Question: I have a dataframe named df_sorted (as in belows image).
What I need is a cumulative sum of 'df_sorted['turnover']' grouped by 'df_sorted['year_week']' that meets the following condition:
'''
df_sorted['kg_cum'] < df_sorted['kg_cum_year_week_20%']
'''
The answer based on the image should be a turnover of around 104012
Since I'm relatively new to python I would love to hear on how to solve this.
Feel free to ask for more information if above wasn't clear enough.
Herewith the data as dict:
'''
{'orderline': {0: <PHONE>,
1: <PHONE>,
2: <PHONE>,
3: <PHONE>,
4: <PHONE>,
5: <PHONE>,
6: <PHONE>,
7: <PHONE>,
8: <PHONE>,
9: <PHONE>,
10: <PHONE>,
11: <PHONE>,
12: <PHONE>,
13: <PHONE>,
14: <PHONE>,
15: <PHONE>,
16: <PHONE>,
17: <PHONE>,
18: <PHONE>,
19: <PHONE>,
20: <PHONE>,
21: <PHONE>,
22: <PHONE>,
23: <PHONE>,
24: <PHONE>,
25: <PHONE>,
26: <PHONE>,
27: <PHONE>,
28: <PHONE>,
29: <PHONE>,
30: <PHONE>,
31: <PHONE>,
32: <PHONE>,
33: <PHONE>,
34: <PHONE>,
35: <PHONE>,
36: <PHONE>,
37: <PHONE>,
38: <PHONE>,
39: <PHONE>,
40: <PHONE>,
41: <PHONE>,
42: <PHONE>,
43: <PHONE>,
44: <PHONE>,
45: <PHONE>,
46: <PHONE>,
47: <PHONE>,
48: <PHONE>,
49: <PHONE>,
50: <PHONE>,
51: <PHONE>,
52: <PHONE>,
53: <PHONE>,
54: <PHONE>,
55: <PHONE>,
56: <PHONE>,
57: <PHONE>,
58: <PHONE>,
59: <PHONE>,
60: <PHONE>,
61: <PHONE>,
62: <PHONE>,
63: <PHONE>,
64: <PHONE>,
65: <PHONE>,
66: <PHONE>,
67: <PHONE>,
68: <PHONE>,
69: <PHONE>,
70: <PHONE>,
71: <PHONE>,
72: <PHONE>,
73: <PHONE>},
'year_week': {0: '2019-01',
1: '2019-01',
2: '2019-01',
3: '2019-01',
4: '2019-01',
5: '2019-01',
6: '2019-01',
7: '2019-01',
8: '2019-01',
9: '2019-01',
10: '2019-01',
11: '2019-01',
12: '2019-01',
13: '2019-01',
14: '2019-01',
15: '2019-01',
16: '2019-01',
17: '2019-01',
18: '2019-01',
19: '2019-01',
20: '2019-01',
21: '2019-01',
22: '2019-01',
23: '2019-01',
24: '2019-01',
25: '2019-01',
26: '2019-01',
27: '2019-01',
28: '2019-01',
29: '2019-01',
30: '2019-01',
31: '2019-01',
32: '2019-01',
33: '2019-01',
34: '2019-01',
35: '2019-01',
36: '2019-01',
37: '2019-01',
38: '2019-01',
39: '2019-01',
40: '2019-01',
41: '2019-01',
42: '2019-01',
43: '2019-01',
44: '2019-01',
45: '2019-01',
46: '2019-01',
47: '2019-01',
48: '2019-01',
49: '2019-01',
50: '2019-01',
51: '2019-01',
52: '2019-01',
53: '2019-01',
54: '2019-02',
55: '2019-02',
56: '2019-02',
57: '2019-02',
58: '2019-02',
59: '2019-02',
60: '2019-02',
61: '2019-02',
62: '2019-02',
63: '2019-02',
64: '2019-02',
65: '2019-02',
66: '2019-02',
67: '2019-02',
68: '2019-02',
69: '2019-02',
70: '2019-02',
71: '2019-02',
72: '2019-02',
73: '2019-02'},
'kg_orderline': {0: 39600.0,
1: 1200.0,
2: 6240.0,
3: 10200.0,
4: 19800.0,
5: 19800.0,
6: 7200.0,
7: 6600.0,
8: 9000.0,
9: 9000.0,
10: 12600.0,
11: 4200.0,
12: 19800.0,
13: 1200.0,
14: 19800.0,
15: 3600.0,
16: 3000.0,
17: 19800.0,
18: 6600.0,
19: 1200.0,
20: 19800.0,
21: 3000.0,
22: 10200.0,
23: 5846.4,
24: 7308.0,
25: 2923.2,
26: 1044.0,
27: 3000.0,
28: 4320.0,
29: 8991.36,
30: 261.0,
31: 870.0,
32: 19800.0,
33: 16484.16,
34: 4495.68,
35: 7992.32,
36: 2396.8,
37: 19800.0,
38: 19800.0,
39: 19800.0,
40: 19800.0,
41: 11504.64,
42: 8960.0,
43: 3920.0,
44: 5600.0,
45: 8400.0,
46: 10080.0,
47: 18480.0,
48: 6720.0,
49: 14520.0,
50: 16720.0,
51: 15840.0,
52: 15840.0,
53: 5200.0,
54: 19800.0,
55: 19800.0,
56: 19800.0,
57: 5200.0,
58: 7800.0,
59: 12000.0,
60: 12000.0,
61: 19800.0,
62: 7800.0,
63: 19800.0,
64: 19800.0,
65: 31200.0,
66: 19800.0,
67: 19800.0,
68: 19800.0,
69: 19800.0,
70: 6000.0,
71: 6000.0,
72: 19800.0,
73: 19800.0},
'Price': {0: 0.743472,
1: 0.877065,
2: 0.896822,
3: 0.899015,
4: 0.900508,
5: 0.900508,
6: 1.011472,
7: 1.011472,
8: 1.015272,
9: 1.015272,
10: 1.110932,
11: 1.110932,
12: 1.111472,
13: 1.111472,
14: 1.111472,
15: 1.115272,
16: 1.160932,
17: 1.161472,
18: 1.161472,
19: 1.161472,
20: 1.190932,
21: 1.191472,
22: 1.215272,
23: 1.21580229885057,
24: 1.21580229885057,
25: 1.27547126436782,
26: 1.27588122605364,
27: 1.311472,
28: 1.34901875,
29: 1.34937892376682,
30: 1.37190114942529,
31: 1.37320459770115,
32: 1.377472,
33: 1.39461434977578,
34: 1.39461434977578,
35: 1.39870627802691,
36: 1.41605841121495,
37: 1.456678,
38: 1.456678,
39: 1.456678,
40: 1.456678,
41: 1.46319626168224,
42: 1.480638,
43: 1.480638,
44: 1.480638,
45: 1.500638,
46: 1.500638,
47: 1.500638,
48: 1.500638,
49: 1.515914,
50: 1.515914,
51: 1.516132,
52: 1.516132,
53: 1.516353,
54: 1.059765,
55: 1.076573,
56: 1.077065,
57: 1.096822,
58: 1.096822,
59: 1.098558,
60: 1.099015,
61: 1.099015,
62: 1.099015,
63: 1.099015,
64: 1.099015,
65: 1.099015,
66: 1.100508,
67: 1.100508,
68: 1.100508,
69: 1.100508,
70: 1.130932,
71: 1.135272,
72: 1.147472,
73: 1.147472},
'kg_cum': {0: 39600.0,
1: 40800.0,
2: 47040.0,
3: 57240.0,
4: 77040.0,
5: 96840.0,
6: 104040.0,
7: 110640.0,
8: 119640.0,
9: 128640.0,
10: 141240.0,
11: 145440.0,
12: 165240.0,
13: 166440.0,
14: 186240.0,
15: 189840.0,
16: 192840.0,
17: 212640.0,
18: 219240.0,
19: 220440.0,
20: 240240.0,
21: 243240.0,
22: 253440.0,
23: 259286.4,
24: 266594.4,
25: 2<PHONE>03,
26: 2<PHONE>03,
27: 2<PHONE>03,
28: 2<PHONE>03,
29: 286872.96,
30: 287133.96,
31: 288003.96,
32: 307803.96,
33: 324288.12,
34: 328783.8,
35: 336776.12,
36: 339172.92,
37: 358972.92,
38: 378772.92,
39: 398572.92,
40: 418372.92,
41: 429877.56,
42: 438837.56,
43: 442757.56,
44: 448357.56,
45: 456757.56,
46: 466837.56,
47: 485317.56,
48: 492037.56,
49: 506557.56,
50: 523277.56,
51: 539117.56,
52: 554957.56,
53: 560157.56,
54: 19800.0,
55: 39600.0,
56: 59400.0,
57: 64600.0,
58: 72400.0,
59: 84400.0,
60: 96400.0,
61: 116200.0,
62: 124000.0,
63: 143800.0,
64: 163600.0,
65: 194800.0,
66: 214600.0,
67: 234400.0,
68: 254200.0,
69: 274000.0,
70: 280000.0,
71: 286000.0,
72: 305800.0,
73: 325600.0},
'kg_cum_year_week': {0: 560157.56,
1: 560157.56,
2: 560157.56,
3: 560157.56,
4: 560157.56,
5: 560157.56,
6: 560157.56,
7: 560157.56,
8: 560157.56,
9: 560157.56,
10: 560157.56,
11: 560157.56,
12: 560157.56,
13: 560157.56,
14: 560157.56,
15: 560157.56,
16: 560157.56,
17: 560157.56,
18: 560157.56,
19: 560157.56,
20: 560157.56,
21: 560157.56,
22: 560157.56,
23: 560157.56,
24: 560157.56,
25: 560157.56,
26: 560157.56,
27: 560157.56,
28: 560157.56,
29: 560157.56,
30: 560157.56,
31: 560157.56,
32: 560157.56,
33: 560157.56,
34: 560157.56,
35: 560157.56,
36: 560157.56,
37: 560157.56,
38: 560157.56,
39: 560157.56,
40: 560157.56,
41: 560157.56,
42: 560157.56,
43: 560157.56,
44: 560157.56,
45: 560157.56,
46: 560157.56,
47: 560157.56,
48: 560157.56,
49: 560157.56,
50: 560157.56,
51: 560157.56,
52: 560157.56,
53: 560157.56,
54: <PHONE>.<PHONE>,
55: <PHONE>.<PHONE>,
56: <PHONE>.<PHONE>,
57: <PHONE>.<PHONE>,
58: <PHONE>.<PHONE>,
59: <PHONE>.<PHONE>,
60: <PHONE>.<PHONE>,
61: <PHONE>.<PHONE>,
62: <PHONE>.<PHONE>,
63: <PHONE>.<PHONE>,
64: <PHONE>.<PHONE>,
65: <PHONE>.<PHONE>,
66: <PHONE>.<PHONE>,
67: <PHONE>.<PHONE>,
68: <PHONE>.<PHONE>,
69: <PHONE>.<PHONE>,
70: <PHONE>.<PHONE>,
71: <PHONE>.<PHONE>,
72: <PHONE>.<PHONE>,
73: <PHONE>.<PHONE>},
'kg_cum_year_week_20%': {0: 1<PHONE>02,
1: 1<PHONE>02,
2: 1<PHONE>02,
3: 1<PHONE>02,
4: 1<PHONE>02,
5: 1<PHONE>02,
6: 1<PHONE>02,
7: 1<PHONE>02,
8: 1<PHONE>02,
9: 1<PHONE>02,
10: 1<PHONE>02,
11: 1<PHONE>02,
12: 1<PHONE>02,
13: 1<PHONE>02,
14: 1<PHONE>02,
15: 1<PHONE>02,
16: 1<PHONE>02,
17: 1<PHONE>02,
18: 1<PHONE>02,
19: 1<PHONE>02,
20: 1<PHONE>02,
21: 1<PHONE>02,
22: 1<PHONE>02,
23: 1<PHONE>02,
24: 1<PHONE>02,
25: 1<PHONE>02,
26: 1<PHONE>02,
27: 1<PHONE>02,
28: 1<PHONE>02,
29: 1<PHONE>02,
30: 1<PHONE>02,
31: 1<PHONE>02,
32: 1<PHONE>02,
33: 1<PHONE>02,
34: 1<PHONE>02,
35: 1<PHONE>02,
36: 1<PHONE>02,
37: 1<PHONE>02,
38: 1<PHONE>02,
39: 1<PHONE>02,
40: 1<PHONE>02,
41: 1<PHONE>02,
42: 1<PHONE>02,
43: 1<PHONE>02,
44: 1<PHONE>02,
45: 1<PHONE>02,
46: 1<PHONE>02,
47: 1<PHONE>02,
48: 1<PHONE>02,
49: 1<PHONE>02,
50: 1<PHONE>02,
51: 1<PHONE>02,
52: 1<PHONE>02,
53: 1<PHONE>02,
54: 3<PHONE>97,
55: 3<PHONE>97,
56: 3<PHONE>97,
57: 3<PHONE>97,
58: 3<PHONE>97,
59: 3<PHONE>97,
60: 3<PHONE>97,
61: 3<PHONE>97,
62: 3<PHONE>97,
63: 3<PHONE>97,
64: 3<PHONE>97,
65: 3<PHONE>97,
66: 3<PHONE>97,
67: 3<PHONE>97,
68: 3<PHONE>97,
69: 3<PHONE>97,
70: 3<PHONE>97,
71: 3<PHONE>97,
72: 3<PHONE>97,
73: 3<PHONE>97},
'turnover': {0: 29441.4912,
1: 1052.478,
2: 5596.16928,
3: 9169.953,
4: <PHONE>998,
5: <PHONE>998,
6: 7282.5984,
7: 6675.7152,
8: 9137.448,
9: 9137.448,
10: 13997.7432,
11: <PHONE>001,
12: 22007.1456,
13: <PHONE>,
14: 22007.1456,
15: 4014.9792,
16: <PHONE>0003,
17: 22997.1456,
18: <PHONE>001,
19: <PHONE>,
20: 23580.4536,
21: 3574.416,
22: <PHONE>998,
23: <PHONE>971,
24: <PHONE>965,
25: <PHONE>0116,
26: <PHONE>0002,
27: <PHONE>9997,
28: <PHONE>9995,
29: <PHONE>034,
30: 358.06620000000066,
31: <PHONE>0006,
32: 27273.9456,
33: <PHONE>92,
34: <PHONE>978,
35: <PHONE>032,
36: <PHONE>9923,
37: 28842.2244,
38: 28842.2244,
39: 28842.2244,
40: 28842.2244,
41: <PHONE>967,
42: <PHONE>998,
43: 5804.10096,
44: 8291.5728,
45: <PHONE>999,
46: 15126.43104,
47: 27731.79024,
48: 10084.28736,
49: 22011.07128,
50: 25346.08208,
51: <PHONE>002,
52: <PHONE>002,
53: 7885.0356,
54: 20983.347,
55: 21316.1454,
56: 21325.887,
57: 5703.4744,
58: 8555.2116,
59: 13182.696,
60: 13188.18,
61: <PHONE>003,
62: <PHONE>001,
63: <PHONE>003,
64: <PHONE>003,
65: <PHONE>004,
66: 21790.0584,
67: 21790.0584,
68: 21790.0584,
69: 21790.0584,
70: <PHONE>001,
71: <PHONE>0005,
72: <PHONE>003,
73: <PHONE>003},
'new_turnover': {0: 29441.4912,
1: 30493.9692,
2: 36090.13848,
3: 45260.09148,
4: 63090.14988,
5: <PHONE>99,
6: 88202.80668,
7: 94878.52188,
8: 104015.96988,
9: nan,
10: nan,
11: nan,
12: nan,
13: nan,
14: nan,
15: nan,
16: nan,
17: nan,
18: nan,
19: nan,
20: nan,
21: nan,
22: nan,
23: nan,
24: nan,
25: nan,
26: nan,
27: nan,
28: nan,
29: nan,
30: nan,
31: nan,
32: nan,
33: nan,
34: nan,
35: nan,
36: nan,
37: nan,
38: nan,
39: nan,
40: nan,
41: nan,
42: nan,
43: nan,
44: nan,
45: nan,
46: nan,
47: nan,
48: nan,
49: nan,
50: nan,
51: nan,
52: nan,
53: nan,
54: 124999.31688,
55: 146315.46228,
56: 167641.34928,
57: 173344.82368,
58: 181900.03528,
59: 195082.73128,
60: 208270.91128,
61: 230031.40828,
62: 238603.72528,
63: 2<PHONE>02,
64: 282124.71928,
65: 316413.98728,
66: 338204.04568,
67: 3<PHONE>96,
68: 3<PHONE>94,
69: 4<PHONE>9,
70: 4<PHONE>9,
71: 4<PHONE>9,
72: nan,
73: nan}}
'''

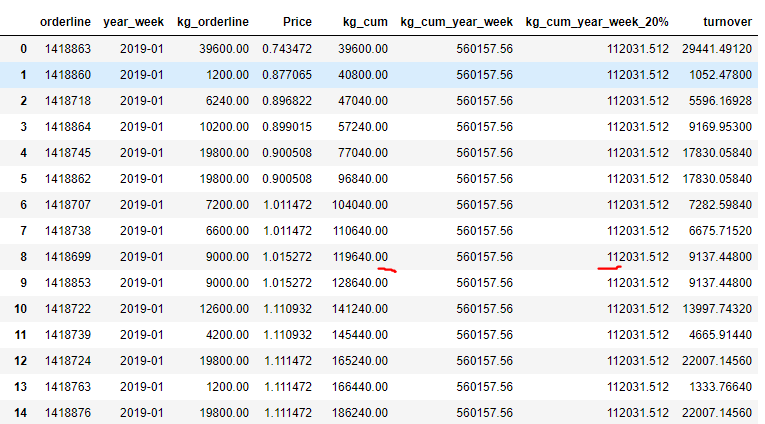
Answer: IIUC, this is the output your looking for, lmk:
'''
new_df = df_sorted.groupby('year_week')['turnover'].cumsum()
df_sorted['new_turnover'] = new_df[new_df < df_sorted['kg_cum_year_week_20%']]
'''
output:
'''
orderline year_week kg_orderline Price kg_cum kg_cum_year_week kg_cum_year_week_20% turnover turnover_20% new_turnover
0 <PHONE> 2019-01 39600.00 0.743472 39600.00 560157.56 112031.512 29441.49120 29441.49120 29441.49120
1 <PHONE> 2019-01 1200.00 0.877065 40800.00 560157.56 112031.512 1052.47800 30493.96920 30493.96920
2 <PHONE> 2019-01 6240.00 0.896822 47040.00 560157.56 112031.512 5596.16928 36090.13848 36090.13848
3 <PHONE> 2019-01 10200.00 0.899015 57240.00 560157.56 112031.512 9169.95300 45260.09148 45260.09148
4 <PHONE> 2019-01 19800.00 0.900508 77040.00 560157.56 112031.512 17830.05840 63090.14988 63090.14988
5 <PHONE> 2019-01 19800.00 0.900508 96840.00 560157.56 112031.512 17830.05840 80920.20828 80920.20828
6 <PHONE> 2019-01 7200.00 1.011472 104040.00 560157.56 112031.512 7282.59840 88202.80668 88202.80668
7 <PHONE> 2019-01 6600.00 1.011472 110640.00 560157.56 112031.512 6675.71520 94878.52188 94878.52188
8 <PHONE> 2019-01 9000.00 1.015272 119640.00 560157.56 112031.512 9137.44800 NaN 104015.96988
9 <PHONE> 2019-01 9000.00 1.015272 128640.00 560157.56 112031.512 9137.44800 NaN NaN
10 <PHONE> 2019-01 12600.00 1.110932 141240.00 560157.56 112031.512 13997.74320 NaN NaN
11 <PHONE> 2019-01 4200.00 1.110932 145440.00 560157.56 112031.512 4665.91440 NaN NaN
12 <PHONE> 2019-01 19800.00 1.111472 165240.00 560157.56 112031.512 22007.14560 NaN NaN
13 <PHONE> 2019-01 1200.00 1.111472 166440.00 560157.56 112031.512 1333.76640 NaN NaN
14 <PHONE> 2019-01 19800.00 1.111472 186240.00 560157.56 112031.512 22007.14560 NaN NaN
15 <PHONE> 2019-01 3600.00 1.115272 189840.00 560157.56 112031.512 4014.97920 NaN NaN
16 <PHONE> 2019-01 3000.00 1.160932 192840.00 560157.56 112031.512 3482.79600 NaN NaN
17 <PHONE> 2019-01 19800.00 1.161472 212640.00 560157.56 112031.512 22997.14560 NaN NaN
18 <PHONE> 2019-01 6600.00 1.161472 219240.00 560157.56 112031.512 7665.71520 NaN NaN
19 <PHONE> 2019-01 1200.00 1.161472 220440.00 560157.56 112031.512 1393.76640 NaN NaN
20 <PHONE> 2019-01 19800.00 1.190932 240240.00 560157.56 112031.512 23580.45360 NaN NaN
21 <PHONE> 2019-01 3000.00 1.191472 243240.00 560157.56 112031.512 3574.41600 NaN NaN
22 <PHONE> 2019-01 10200.00 1.215272 253440.00 560157.56 112031.512 12395.77440 NaN NaN
23 <PHONE> 2019-01 5846.40 1.215802 259286.40 560157.56 112031.512 7108.06656 NaN NaN
24 <PHONE> 2019-01 7308.00 1.215802 266594.40 560157.56 112031.512 8885.08320 NaN NaN
25 <PHONE> 2019-01 2923.20 1.275471 269517.60 560157.56 112031.512 3728.45760 NaN NaN
26 <PHONE> 2019-01 1044.00 1.275881 270561.60 560157.56 112031.512 1332.02000 NaN NaN
27 <PHONE> 2019-01 3000.00 1.311472 273561.60 560157.56 112031.512 3934.41600 NaN NaN
28 <PHONE> 2019-01 4320.00 1.349019 277881.60 560157.56 112031.512 5827.76100 NaN NaN
29 <PHONE> 2019-01 8991.36 1.349379 286872.96 560157.56 112031.512 12132.75168 NaN NaN
30 <PHONE> 2019-01 261.00 1.371901 287133.96 560157.56 112031.512 358.06620 NaN NaN
31 <PHONE> 2019-01 870.00 1.373205 288003.96 560157.56 112031.512 1194.68800 NaN NaN
32 <PHONE> 2019-01 19800.00 1.377472 307803.96 560157.56 112031.512 27273.94560 NaN NaN
33 <PHONE> 2019-01 16484.16 1.394614 324288.12 560157.56 112031.512 22989.04608 NaN NaN
34 <PHONE> 2019-01 4495.68 1.394614 328783.80 560157.56 112031.512 6269.73984 NaN NaN
35 <PHONE> 2019-01 7992.32 1.398706 336776.12 560157.56 112031.512 11178.90816 NaN NaN
36 <PHONE> 2019-01 2396.80 1.416058 339172.92 560157.56 112031.512 3394.00880 NaN NaN
37 <PHONE> 2019-01 19800.00 1.456678 358972.92 560157.56 112031.512 28842.22440 NaN NaN
38 <PHONE> 2019-01 19800.00 1.456678 378772.92 560157.56 112031.512 28842.22440 NaN NaN
39 <PHONE> 2019-01 19800.00 1.456678 398572.92 560157.56 112031.512 28842.22440 NaN NaN
40 <PHONE> 2019-01 19800.00 1.456678 418372.92 560157.56 112031.512 28842.22440 NaN NaN
41 <PHONE> 2019-01 11504.64 1.463196 429877.56 560157.56 112031.512 16833.54624 NaN NaN
42 <PHONE> 2019-01 8960.00 1.480638 438837.56 560157.56 112031.512 13266.51648 NaN NaN
43 <PHONE> 2019-01 3920.00 1.480638 442757.56 560157.56 112031.512 5804.10096 NaN NaN
44 <PHONE> 2019-01 5600.00 1.480638 448357.56 560157.56 112031.512 8291.57280 NaN NaN
45 <PHONE> 2019-01 8400.00 1.500638 456757.56 560157.56 112031.512 12605.35920 NaN NaN
46 <PHONE> 2019-01 10080.00 1.500638 466837.56 560157.56 112031.512 15126.43104 NaN NaN
47 <PHONE> 2019-01 18480.00 1.500638 485317.56 560157.56 112031.512 27731.79024 NaN NaN
48 <PHONE> 2019-01 6720.00 1.500638 492037.56 560157.56 112031.512 10084.28736 NaN NaN
49 <PHONE> 2019-01 14520.00 1.515914 506557.56 560157.56 112031.512 22011.07128 NaN NaN
50 <PHONE> 2019-01 16720.00 1.515914 523277.56 560157.56 112031.512 25346.08208 NaN NaN
51 <PHONE> 2019-01 15840.00 1.516132 539117.56 560157.56 112031.512 24015.53088 NaN NaN
52 <PHONE> 2019-01 15840.00 1.516132 554957.56 560157.56 112031.512 24015.53088 NaN NaN
53 <PHONE> 2019-01 5200.00 1.516353 560157.56 560157.56 112031.512 7885.03560 NaN NaN
54 <PHONE> 2019-02 19800.00 1.059765 19800.00 <PHONE>.13 313580.226 20983.34700 115861.86888 20983.34700
55 <PHONE> 2019-02 19800.00 1.076573 39600.00 <PHONE>.13 313580.226 21316.14540 137178.01428 42299.49240
56 <PHONE> 2019-02 19800.00 1.077065 59400.00 <PHONE>.13 313580.226 21325.88700 158503.90128 63625.37940
57 <PHONE> 2019-02 5200.00 1.096822 64600.00 <PHONE>.13 313580.226 5703.47440 164207.37568 69328.85380
58 <PHONE> 2019-02 7800.00 1.096822 72400.00 <PHONE>.13 313580.226 8555.21160 172762.58728 77884.06540
59 <PHONE> 2019-02 12000.00 1.098558 84400.00 <PHONE>.13 313580.226 13182.69600 185945.28328 91066.76140
60 <PHONE> 2019-02 12000.00 1.099015 96400.00 <PHONE>.13 313580.226 13188.18000 199133.46328 104254.94140
61 <PHONE> 2019-02 19800.00 1.099015 116200.00 <PHONE>.13 313580.226 21760.49700 220893.96028 126015.43840
62 <PHONE> 2019-02 7800.00 1.099015 124000.00 <PHONE>.13 313580.226 8572.31700 229466.27728 134587.75540
63 <PHONE> 2019-02 19800.00 1.099015 143800.00 <PHONE>.13 313580.226 21760.49700 251226.77428 156348.25240
64 <PHONE> 2019-02 19800.00 1.099015 163600.00 <PHONE>.13 313580.226 21760.49700 272987.27128 178108.74940
65 <PHONE> 2019-02 31200.00 1.099015 194800.00 <PHONE>.13 313580.226 34289.26800 307276.53928 212398.01740
66 <PHONE> 2019-02 19800.00 1.100508 214600.00 <PHONE>.13 313580.226 21790.05840 329066.59768 234188.07580
67 <PHONE> 2019-02 19800.00 1.100508 234400.00 <PHONE>.13 313580.226 21790.05840 350856.65608 255978.13420
68 <PHONE> 2019-02 19800.00 1.100508 254200.00 <PHONE>.13 313580.226 21790.05840 372646.71448 277768.19260
69 <PHONE> 2019-02 19800.00 1.100508 274000.00 <PHONE>.13 313580.226 21790.05840 394436.77288 299558.25100
70 <PHONE> 2019-02 6000.00 1.130932 280000.00 <PHONE>.13 313580.226 6785.59200 401222.36488 306343.84300
71 <PHONE> 2019-02 6000.00 1.135272 286000.00 <PHONE>.13 313580.226 6811.63200 408033.99688 313155.47500
72 <PHONE> 2019-02 19800.00 1.147472 305800.00 <PHONE>.13 313580.226 22719.94560 430753.94248 NaN
73 <PHONE> 2019-02 19800.00 1.147472 325600.00 <PHONE>.13 313580.226 22719.94560 NaN NaN
74 <PHONE> 2019-02 19800.00 1.147472 345400.00 <PHONE>.13 313580.226 22719.94560 NaN NaN
'''